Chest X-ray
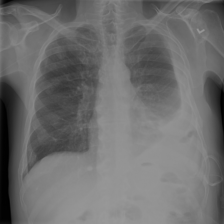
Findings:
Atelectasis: negative
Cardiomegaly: negative
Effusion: negative
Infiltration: negative
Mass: negative
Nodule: negative
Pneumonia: negative
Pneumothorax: negative
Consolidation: negative
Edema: negative
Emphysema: negative
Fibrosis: negative
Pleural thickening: negative
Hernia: negative